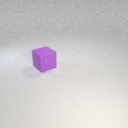
large purple rubber cube